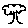
Label: tree